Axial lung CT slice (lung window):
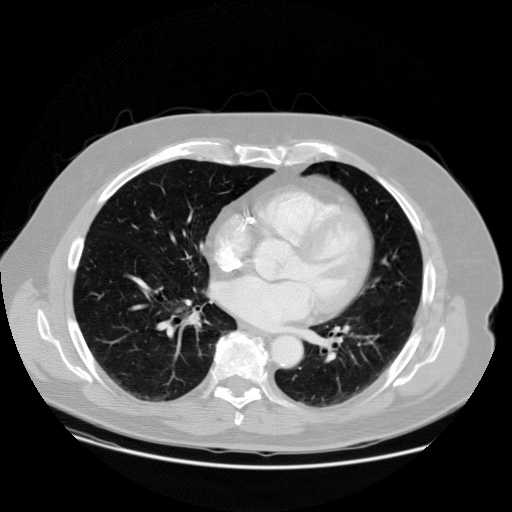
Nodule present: no